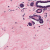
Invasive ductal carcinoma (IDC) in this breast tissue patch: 0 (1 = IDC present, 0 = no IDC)